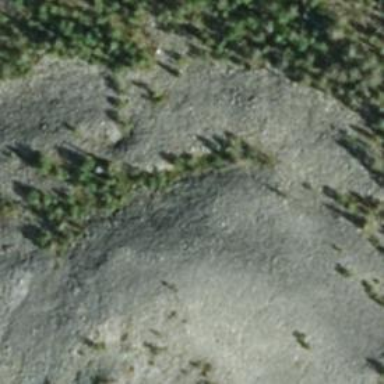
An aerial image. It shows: Evergreen needle-leaved forest.